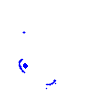
Particle: kaon